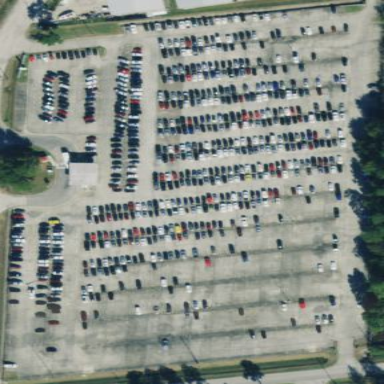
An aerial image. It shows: Parking area with park and ride facility.